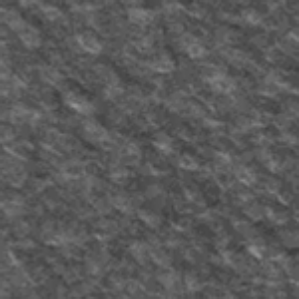
Label: frost